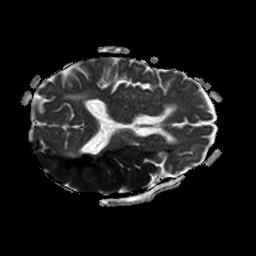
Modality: ADC
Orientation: axial
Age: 87
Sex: female
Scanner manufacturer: philips
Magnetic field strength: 1.5 T
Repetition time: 3.259 s
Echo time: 0.06899 s